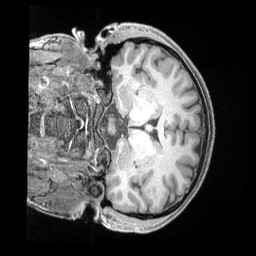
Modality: T1w
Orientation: coronal
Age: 34
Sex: female
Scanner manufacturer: siemens
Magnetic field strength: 3 T
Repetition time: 2 s
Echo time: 0.00211 s